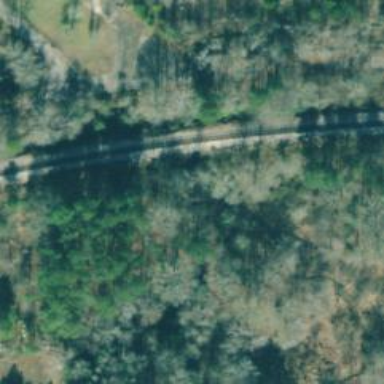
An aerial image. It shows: Railway track.